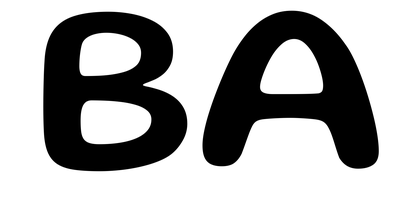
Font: Gluten_Medium